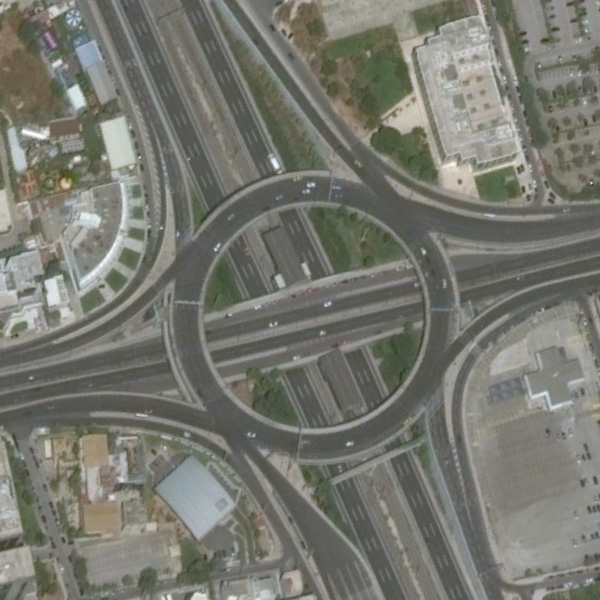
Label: Viaduct